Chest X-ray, PA view. Patient: 63 years old, sex F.
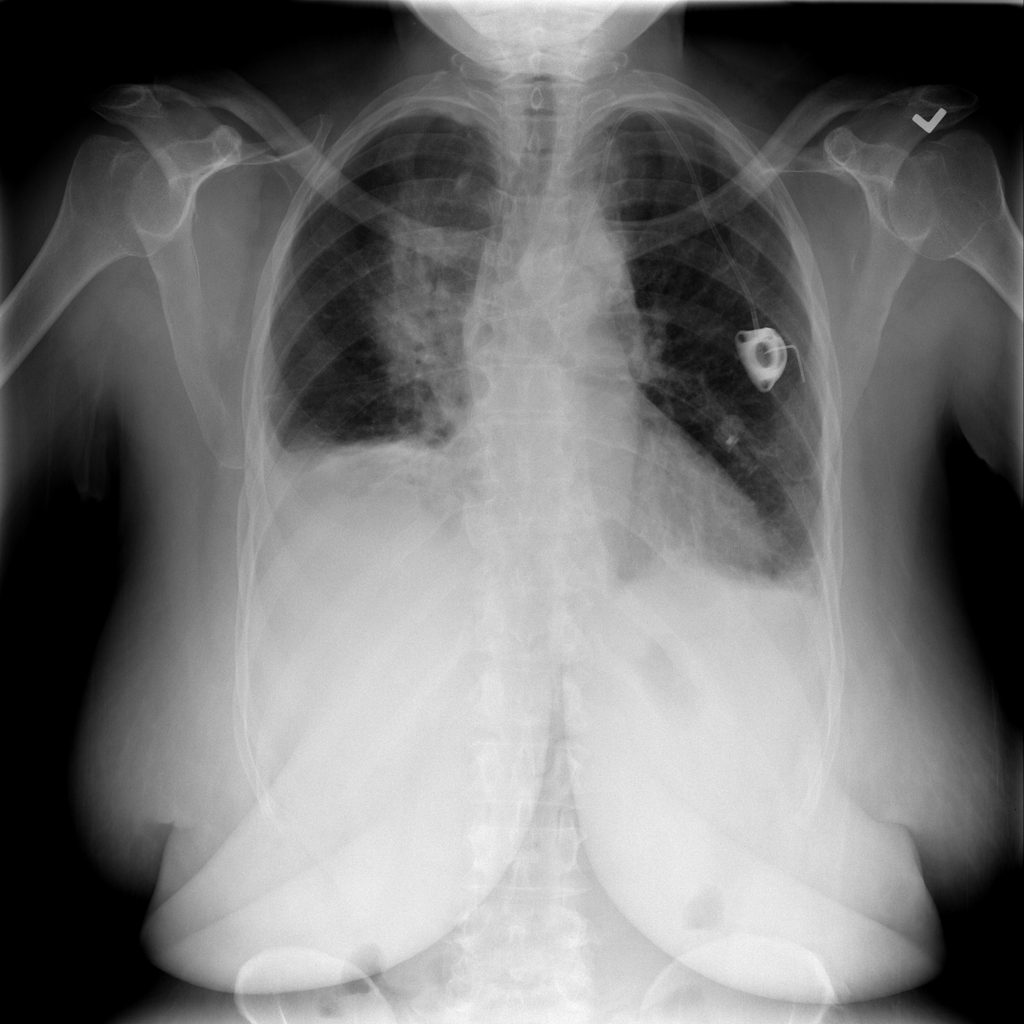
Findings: Atelectasis, Consolidation, Effusion, Infiltration